Aerial crown-view tile of a tropical tree (Barro Colorado Island, Panama), acquired 20250317:
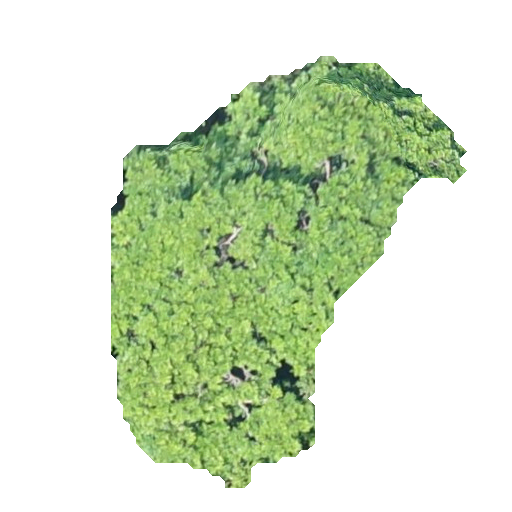
Species: Simarouba amara
GBIF accepted scientific name: Simarouba amara
Crown area: 135.726 m²